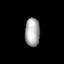
Tissue: lung
Cell type: Myeloid cells
Senescence score: 0.2405
Nuclear area (px): 414
Mean DAPI intensity: 167.93